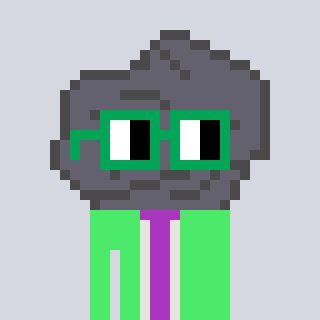
a pixel art character with square green glasses, a rock-shaped head and a teal-colored body on a cool background